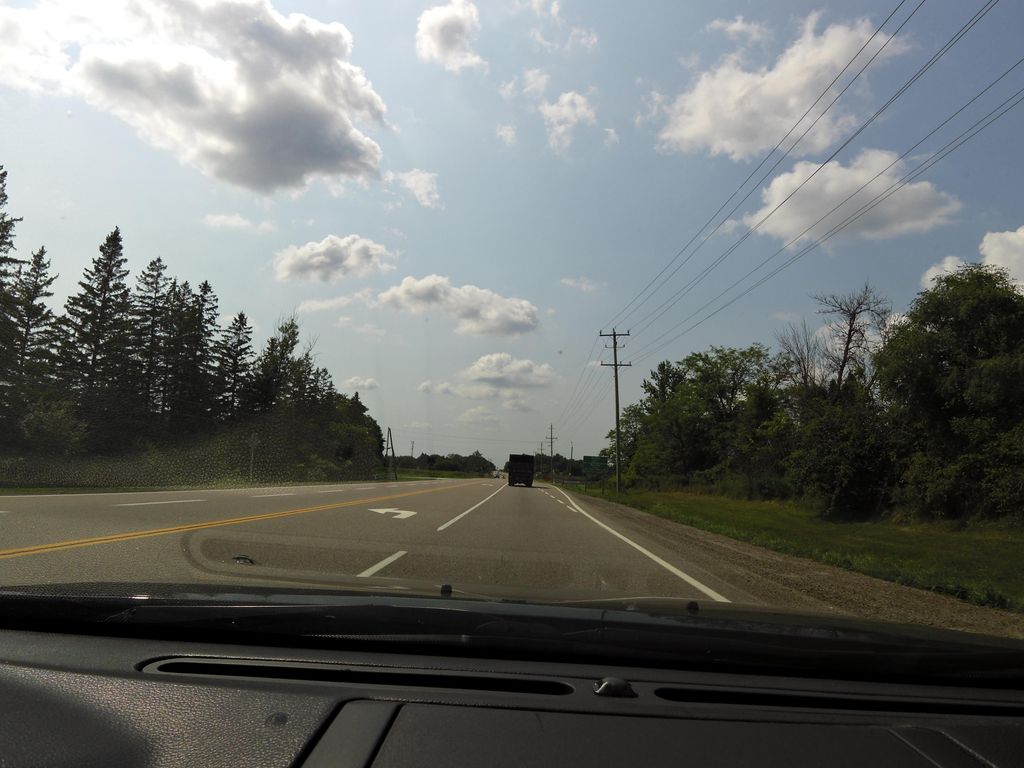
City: hamilton